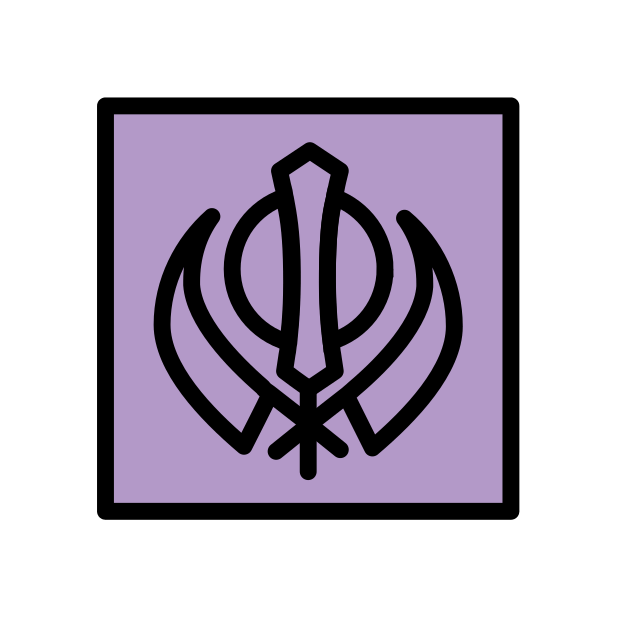
Emoji: 🪯
Name: khanda
Unicode: 0x1faaf